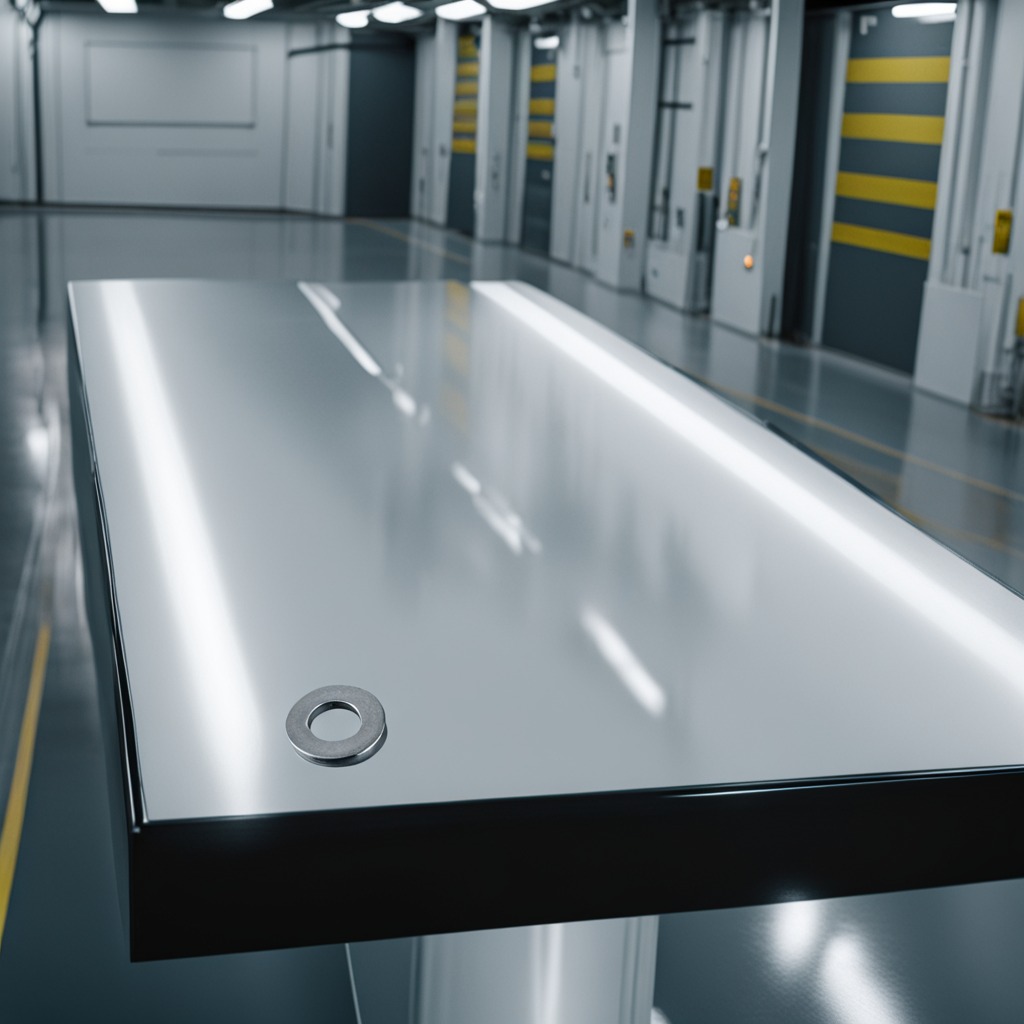
A flat metal washer lies on a high-gloss table in a ship maintenance bay industrial lighting.